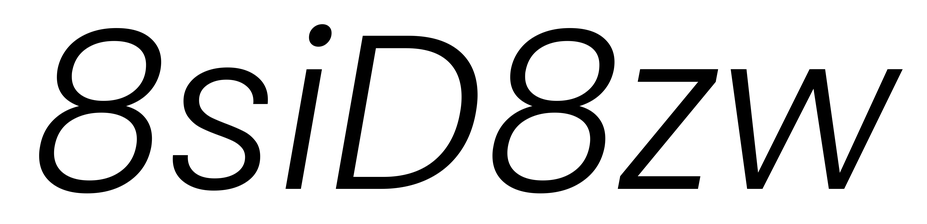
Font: Poppins-LightItalic